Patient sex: M
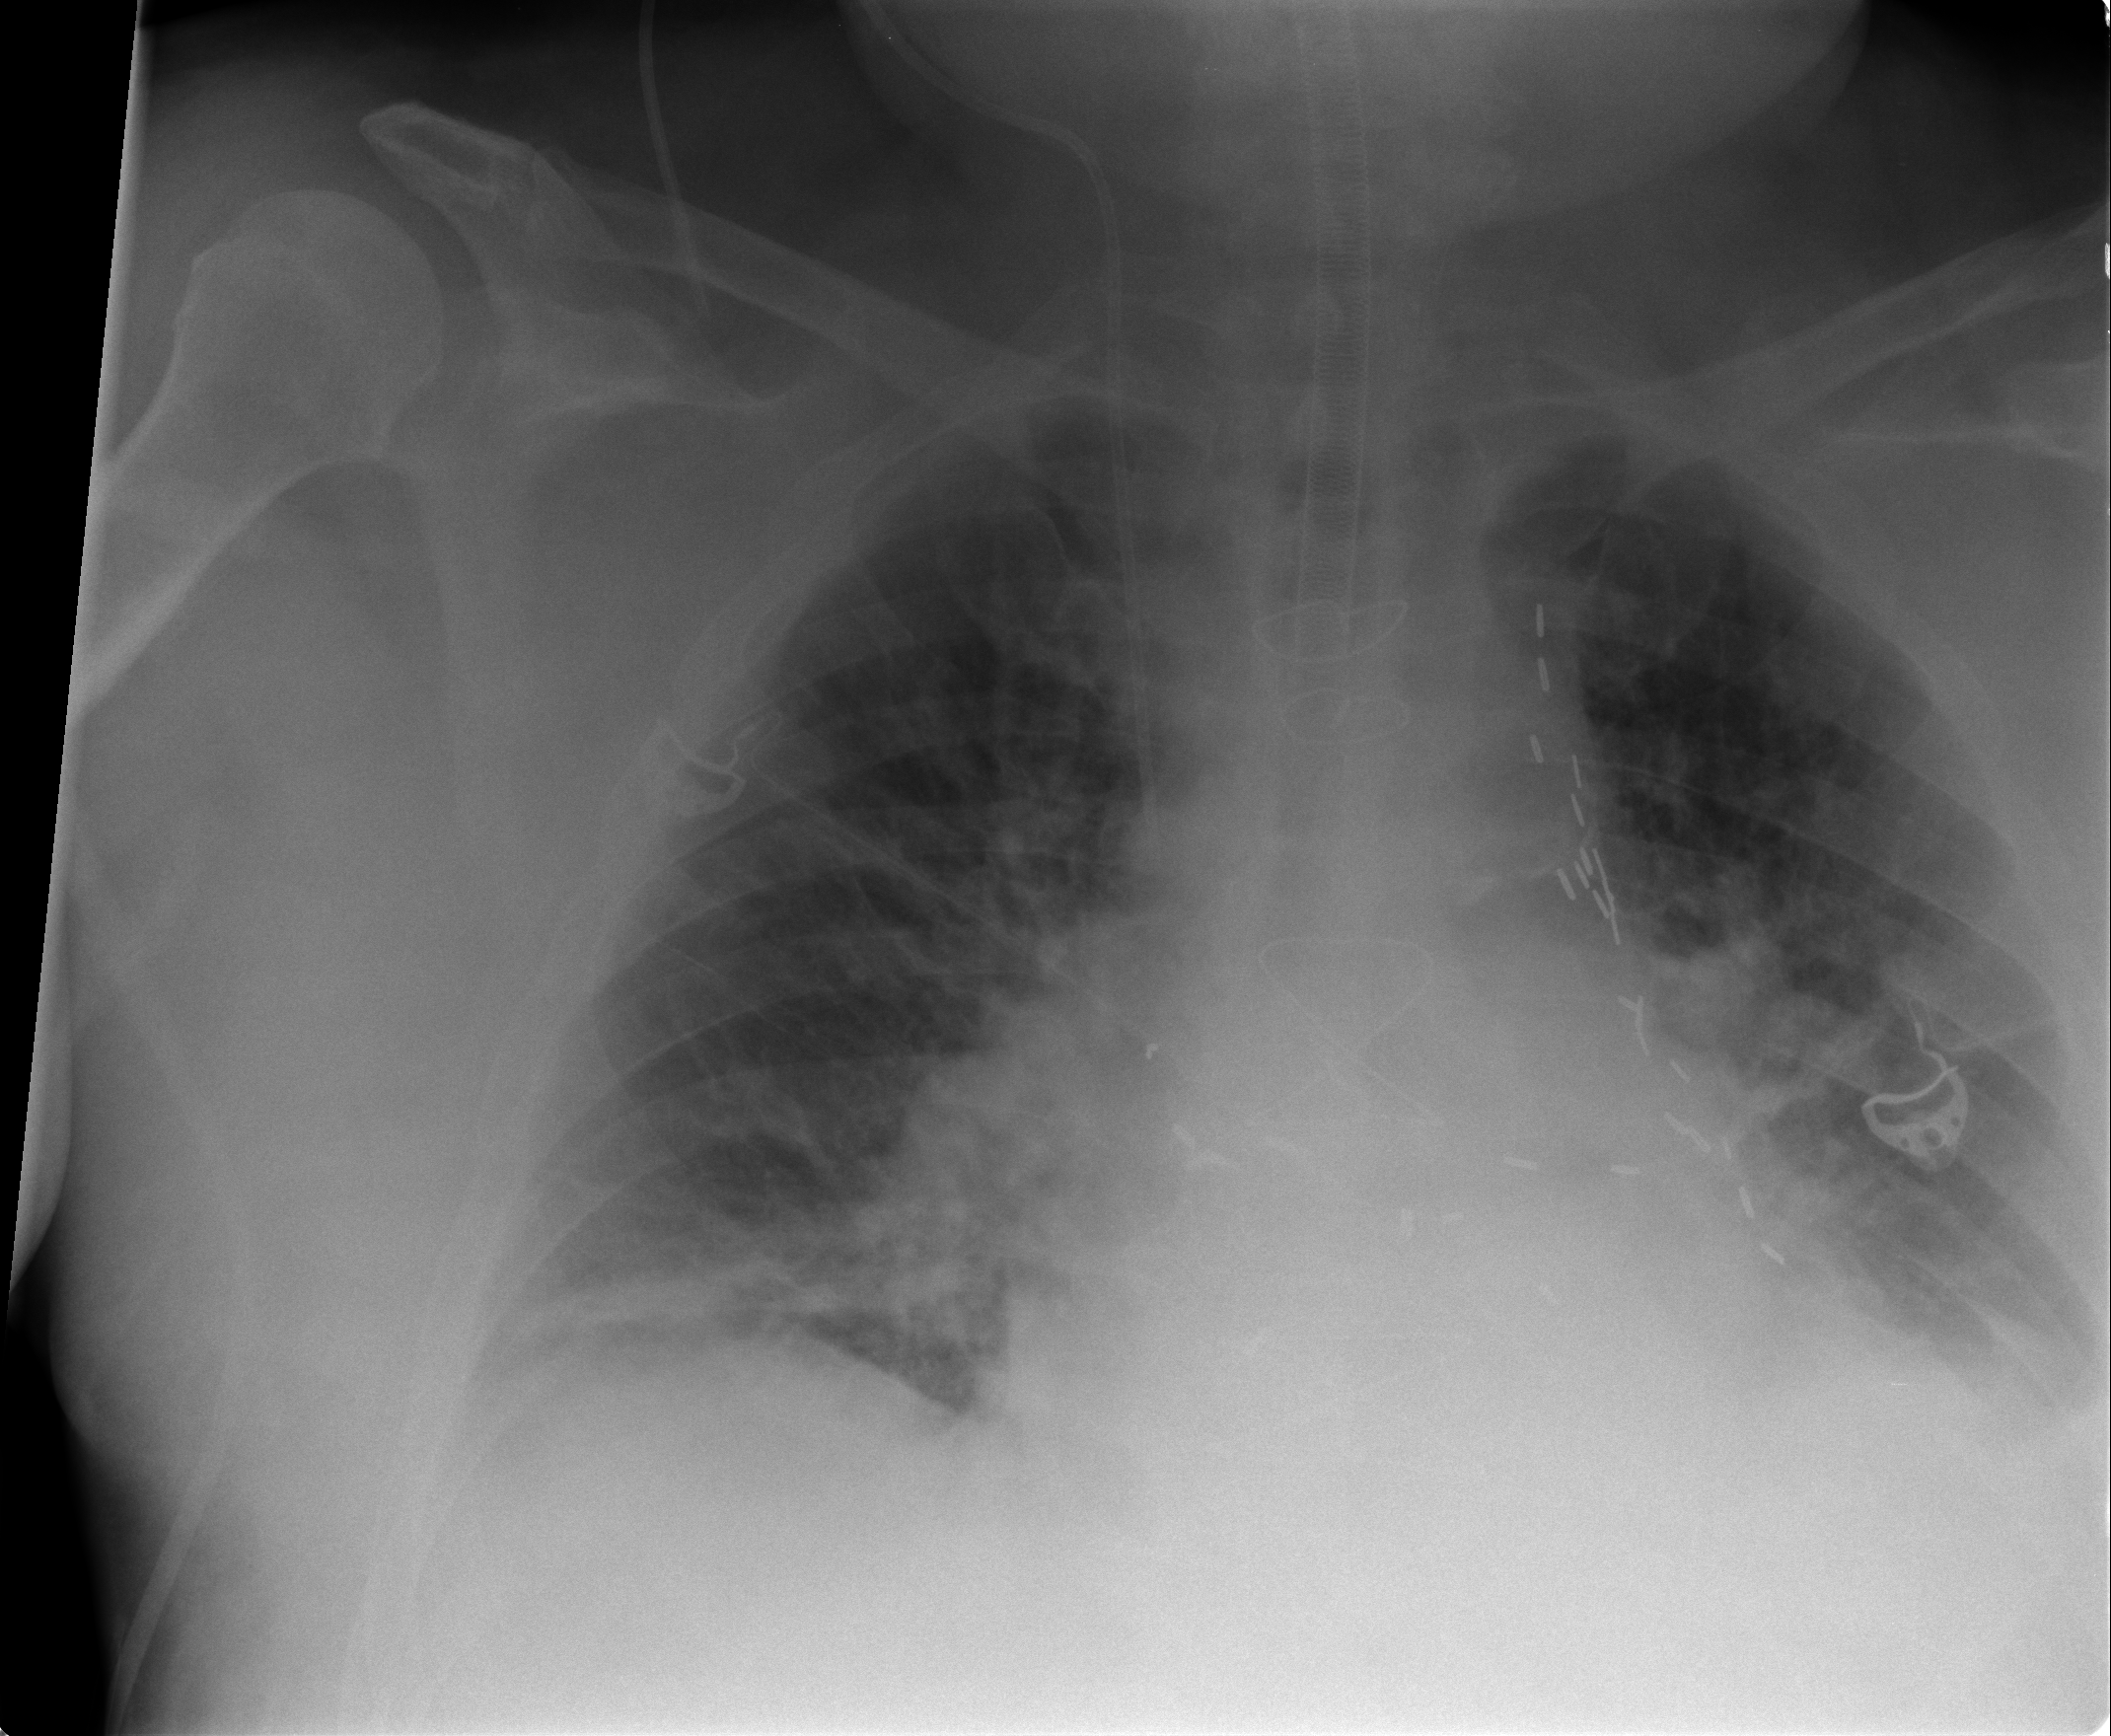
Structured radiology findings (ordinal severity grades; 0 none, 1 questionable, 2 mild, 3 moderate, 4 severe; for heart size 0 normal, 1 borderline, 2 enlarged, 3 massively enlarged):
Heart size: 2
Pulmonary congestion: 1
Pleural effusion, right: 1
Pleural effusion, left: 2
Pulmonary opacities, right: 1
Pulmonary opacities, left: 2
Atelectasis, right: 2
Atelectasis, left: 2